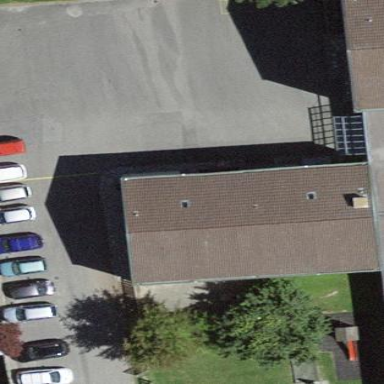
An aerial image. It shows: School building.